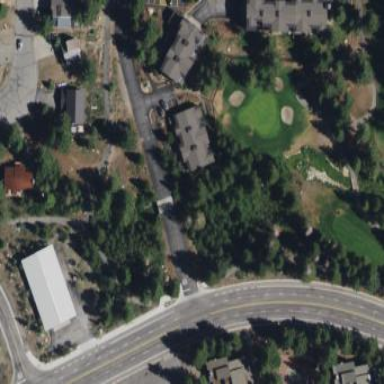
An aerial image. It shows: Green golf area with grass land use.